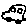
Label: car